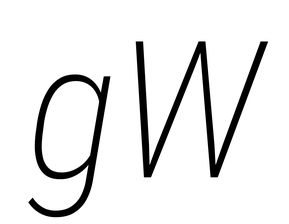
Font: Roboto-Italic_Condensed_ExtraLight_Italic